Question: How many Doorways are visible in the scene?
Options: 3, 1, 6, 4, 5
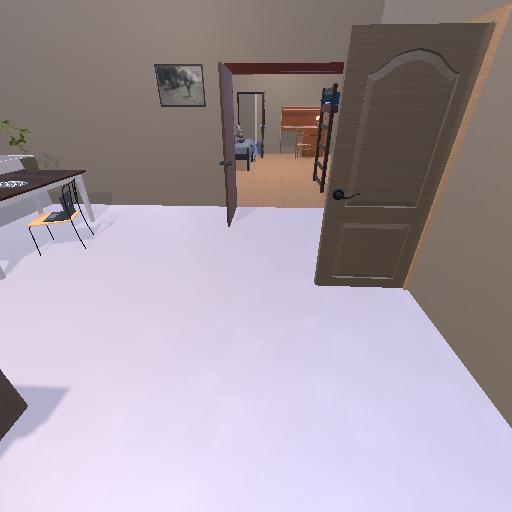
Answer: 3